Field crop: tomato
Growth stage: 1
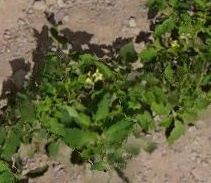
Species: tomato